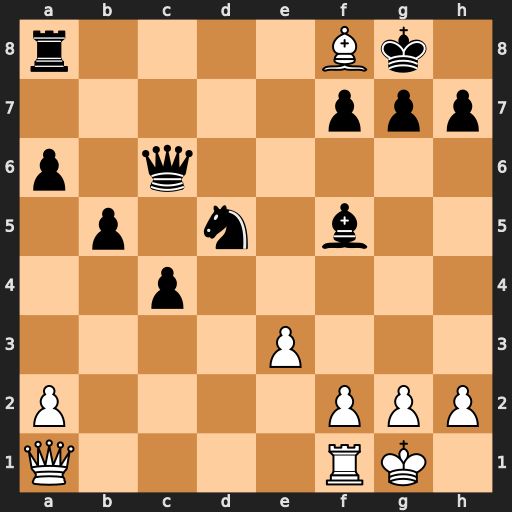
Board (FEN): r4Bk1/5ppp/p1q5/1p1n1b2/2p5/4P3/P4PPP/Q4RK1
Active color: w
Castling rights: -
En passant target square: -
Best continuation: Qxg7#